Question: I'd like to apply a gradient on a polyline view depending on some conditions like speed.
I was able to subclass 'MKPolyLineRenderer' to draw with custom stroke and fill, but only with the same color along the path.
I saw other similar questions like : <URL> , but it is not exactly what I'd want.
If I understand correctly, a path like below couldn't be filled with these methods. At least not treated as a whole.

A very similar question is <URL>. But it adds an overlay for each segment between the points, which I think isn't too efficient.
Is this the only possible way ? ( I'd need to draw hundreds or maybe thousands of these segments ... ) How can this be achieved easily ?
Thanks
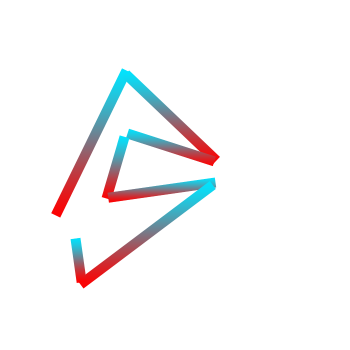
Answer: So the original answer is here <URL>
you can find the demo here <URL>
and some improvement tips provided by @Templar is:
- -
thanks man! :p